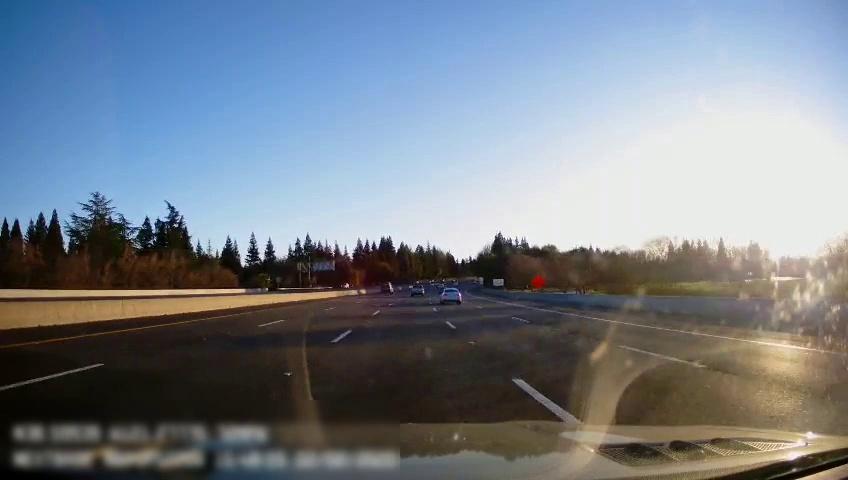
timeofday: Day
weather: Sunny
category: Drivable Space
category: Vehicles | SUV
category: Vehicles | Car
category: Vehicles | Truck
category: Lanes | Alternate Lane
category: Lanes | Alternate Lane
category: Lanes | Current Lane
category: Lanes | Current Lane
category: Lanes | Alternate Lane
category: Lanes | Alternate Lane
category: Traffic | Signs
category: Traffic | Signs